Interaction volume radius: 5 \u00c5
Interaction volume height: 25 \u00c5
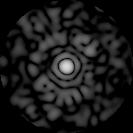
Disorder parameter: 0.8219